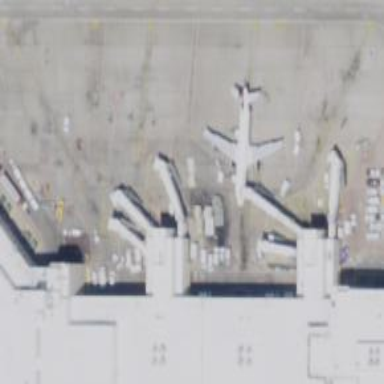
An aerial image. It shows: Airport gate.